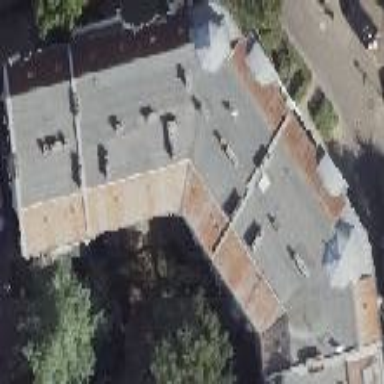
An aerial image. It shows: Building with apartments featuring unique double saltbox roof shape.